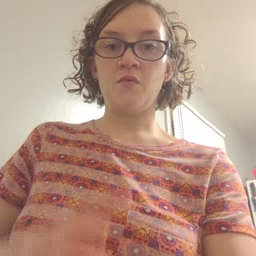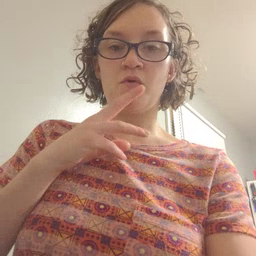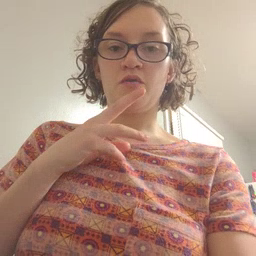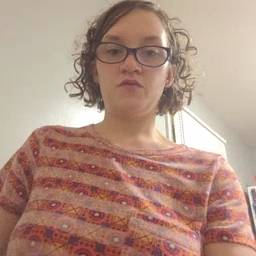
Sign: water